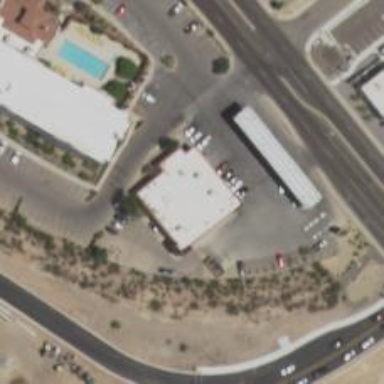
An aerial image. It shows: Convenience shop.